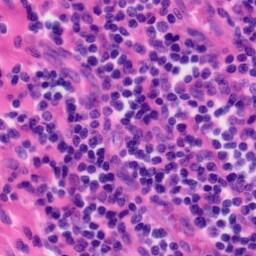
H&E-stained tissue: Tonsil